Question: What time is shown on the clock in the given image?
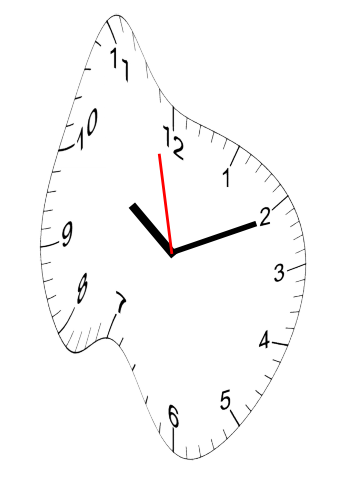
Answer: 10:10:58